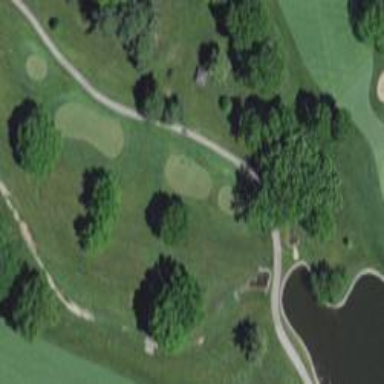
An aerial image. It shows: Golf cartpath that is also road path.